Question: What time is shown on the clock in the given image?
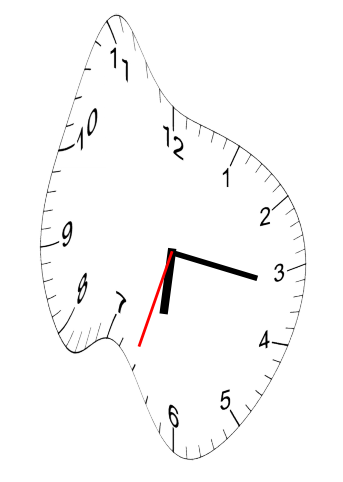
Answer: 06:16:33